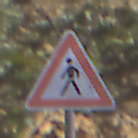
Verkehrszeichen: FussgaengerRechts
Umgebung: Outdoor, Nature
Tageszeit: MorningAfternoon
Wetter: Clear
Licht: Natural
Jahreszeit: NotSpecified
Kontrast: HighContrast